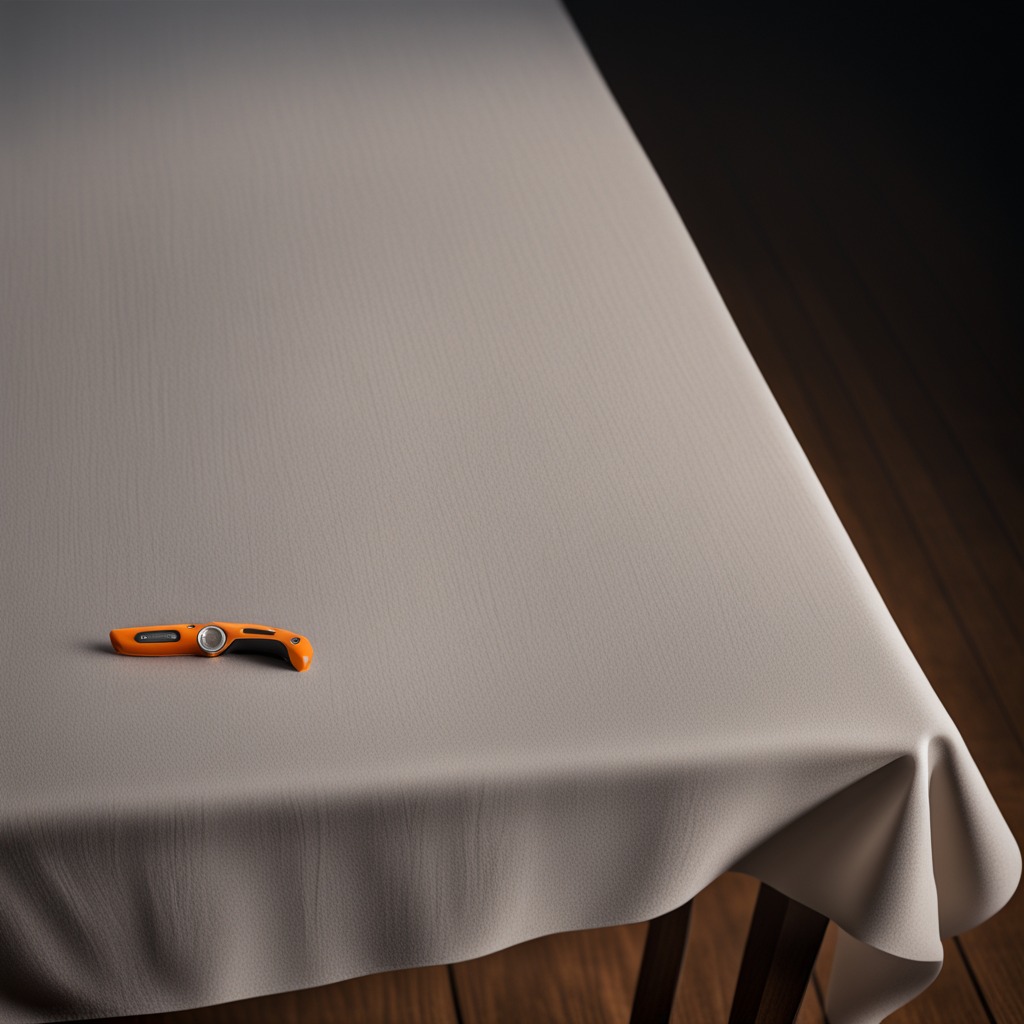
A utility knife lying on a wooden table.